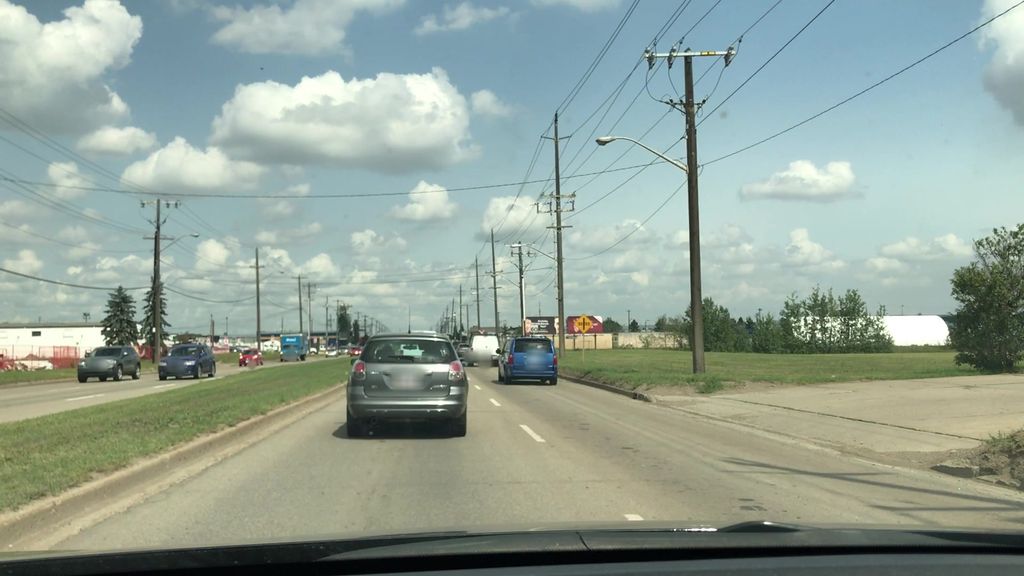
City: edmonton